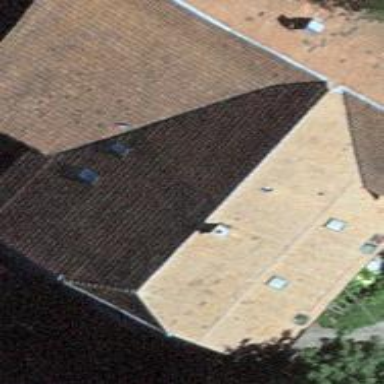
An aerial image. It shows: Farm building.